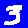
Digit: 3